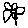
Label: flower